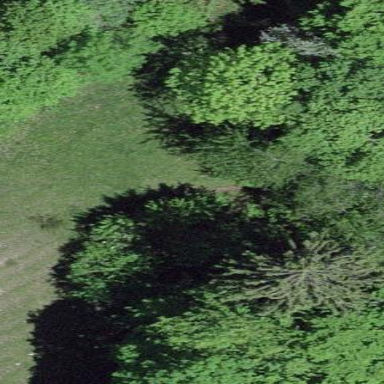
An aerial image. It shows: Forest area.